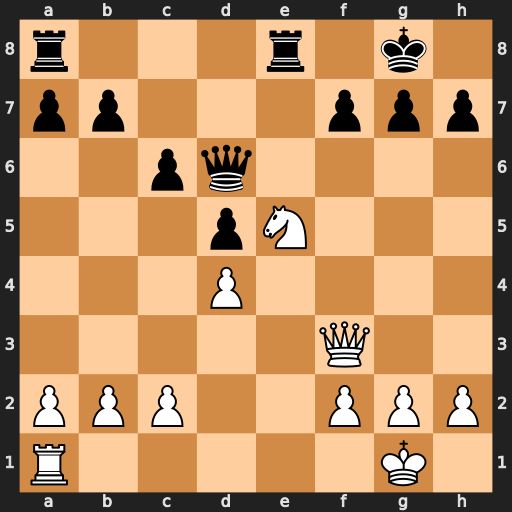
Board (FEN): r3r1k1/pp3ppp/2pq4/3pN3/3P4/5Q2/PPP2PPP/R5K1
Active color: w
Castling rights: -
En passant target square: -
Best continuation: Qxf7+ Kh8 Qxe8+ Rxe8 Nf7+ Kg8 Nxd6